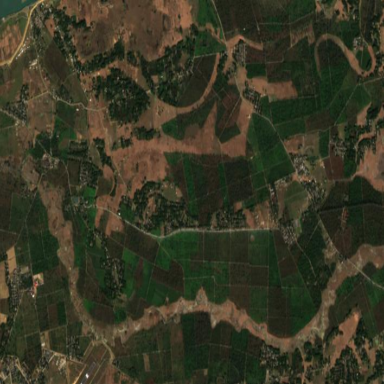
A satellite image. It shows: Orchard filled with tea plants.